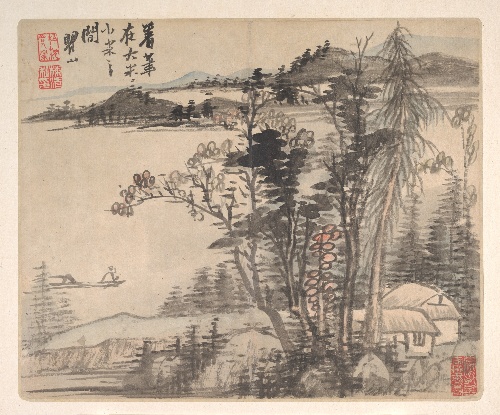
Title: 清  梅清  為澤翁倣各家山水圖  冊|Landscapes after Ancient Masters
Artist: Mei Qing
Artist bio: Chinese, 1623–1697
Date: 1693
Object type: Album
Classification: Paintings
Medium: Album of twelve paintings and one leaf of calligraphy; ink and color on paper
Culture: China
Period: Qing dynasty (1644–1911)
Dimensions: Each leaf: 9 3/4 x 11 3/4 in. (24.8 x 29.8 cm)
Department: Asian Art
Credit line: Bequest of Marie-Hélène and Guy Weill, in honor of Maxwell K. Hearn, 2015
Accession year: 2017
Repository: Metropolitan Museum of Art, New York, NY
Tags: Landscapes